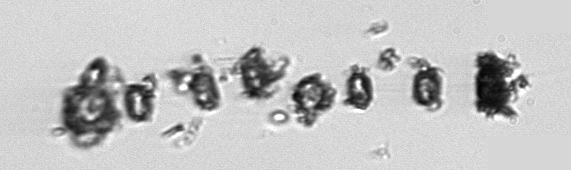
Label: Thalassiosira_TAG_external_detritus